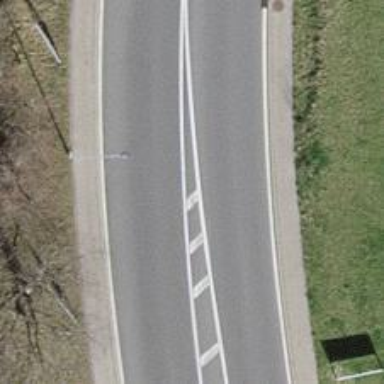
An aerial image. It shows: Primary highway.